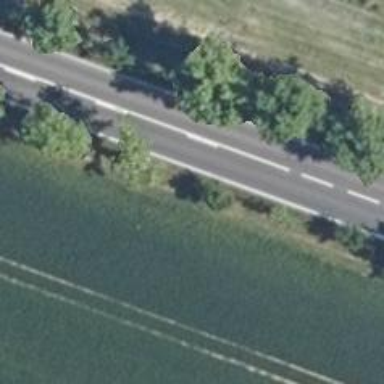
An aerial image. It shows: Row of trees in natural setting.